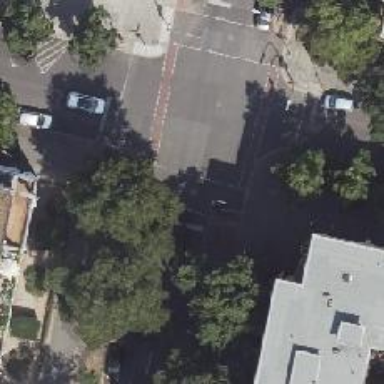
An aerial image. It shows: Asphalt footway with marked crossing equipped with traffic signals.